Question: I'm trying to automate an iOS app using XPath
I'm using Appium element locator and my script needs to click on a button.
The xpath giving by Appium is not found and I don't understand why.
Here's the screenshot of the Appium locator:

<URL>
My code:
'''
driver.findElement(MobileBy.xpath("//XCUIElementTypeButton[@name='RENOUVELER CE TRAJET']")).click();
'''
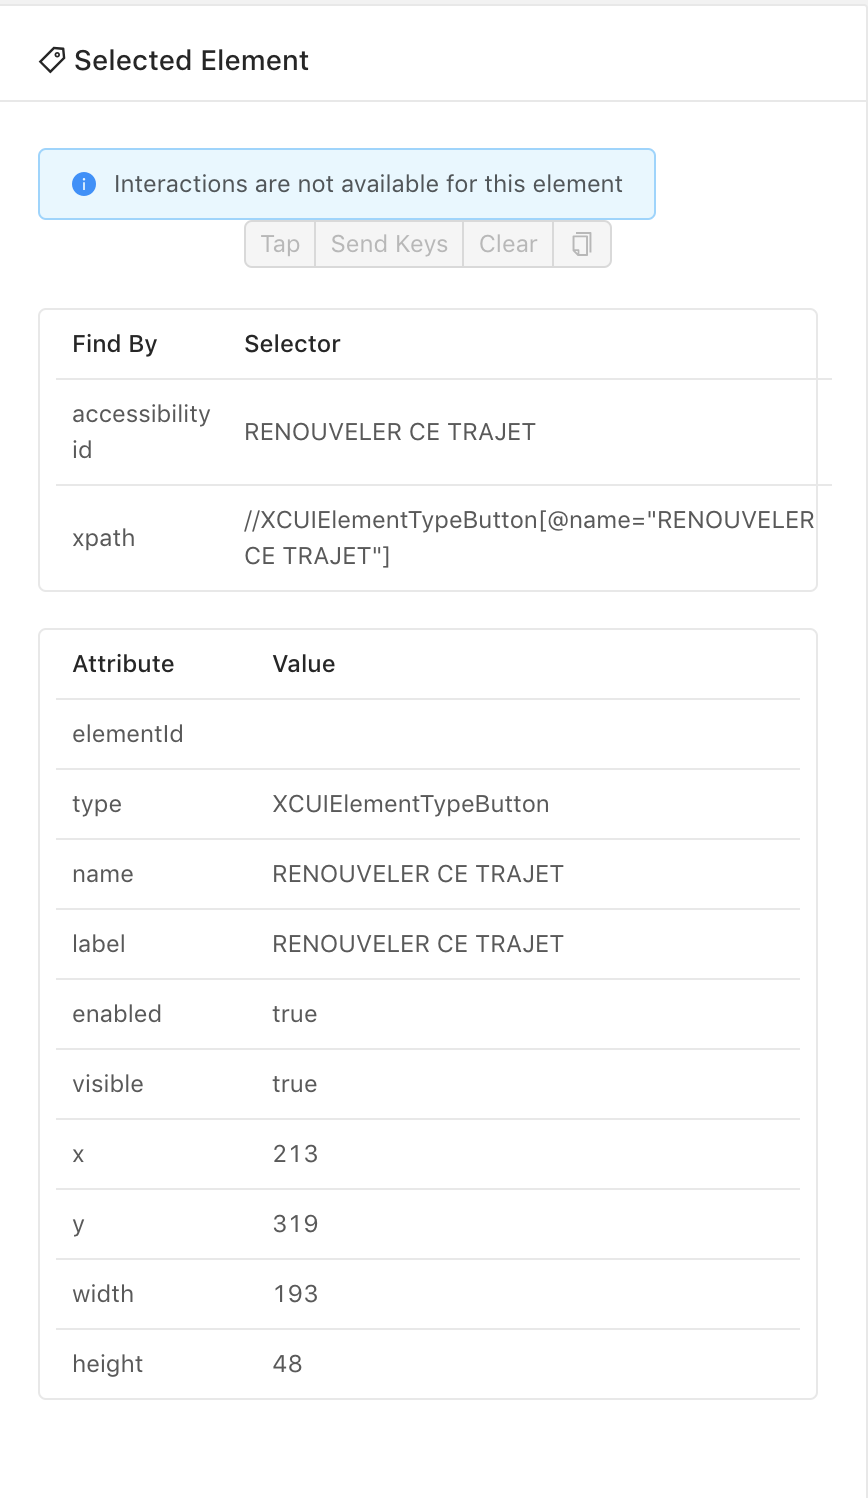
Answer: Please, do not use XPath where you can obtain another locator. In your particular example you better use 'accessabilityId' instead of 'Xpath'. So use this code:
'''
driver.findElementByAccessibilityId("RENOUVELER CE TRAJET").click();
'''